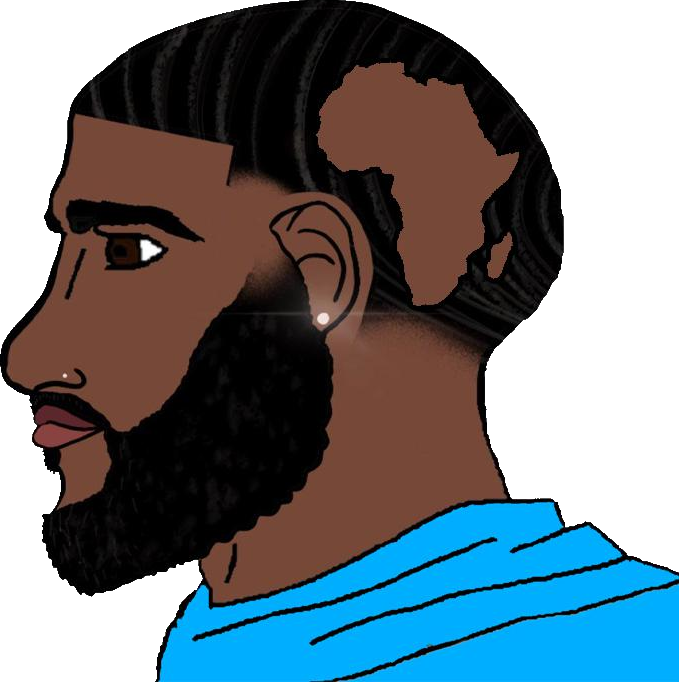
Label: 4_Yes_Chad